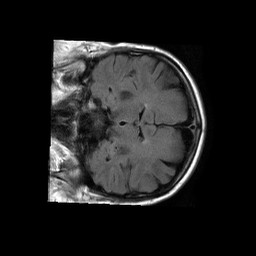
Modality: FLAIR
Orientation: coronal
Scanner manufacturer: philips
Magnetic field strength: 1.5 T
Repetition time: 6 s
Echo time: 0.12 s